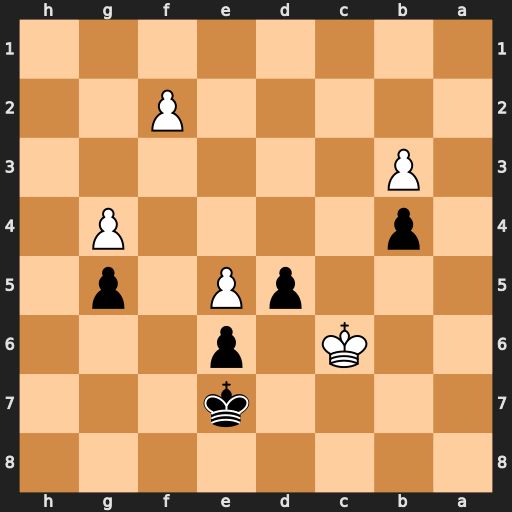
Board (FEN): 8/4k3/2K1p3/3pP1p1/1p4P1/1P6/5P2/8
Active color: b
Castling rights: -
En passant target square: -
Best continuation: d4 Kc5 d3 Kxb4 d2